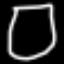
Label: square